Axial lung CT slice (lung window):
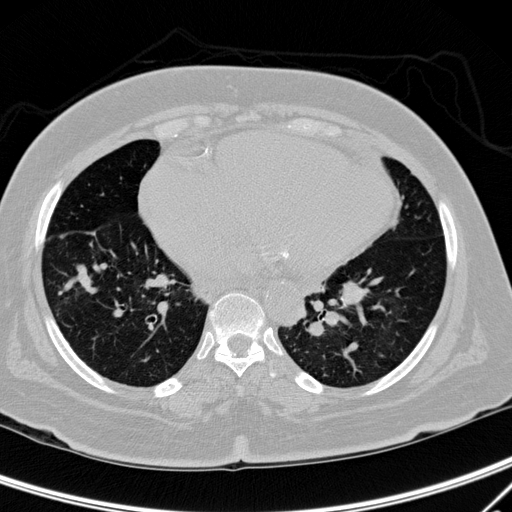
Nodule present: no